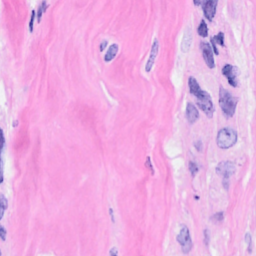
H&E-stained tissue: Breast